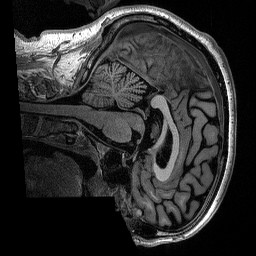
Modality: T1w
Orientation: sagittal
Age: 43
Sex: male
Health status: healthy
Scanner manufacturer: siemens
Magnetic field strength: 1.5 T
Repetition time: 2.73 s
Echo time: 0.00357 s